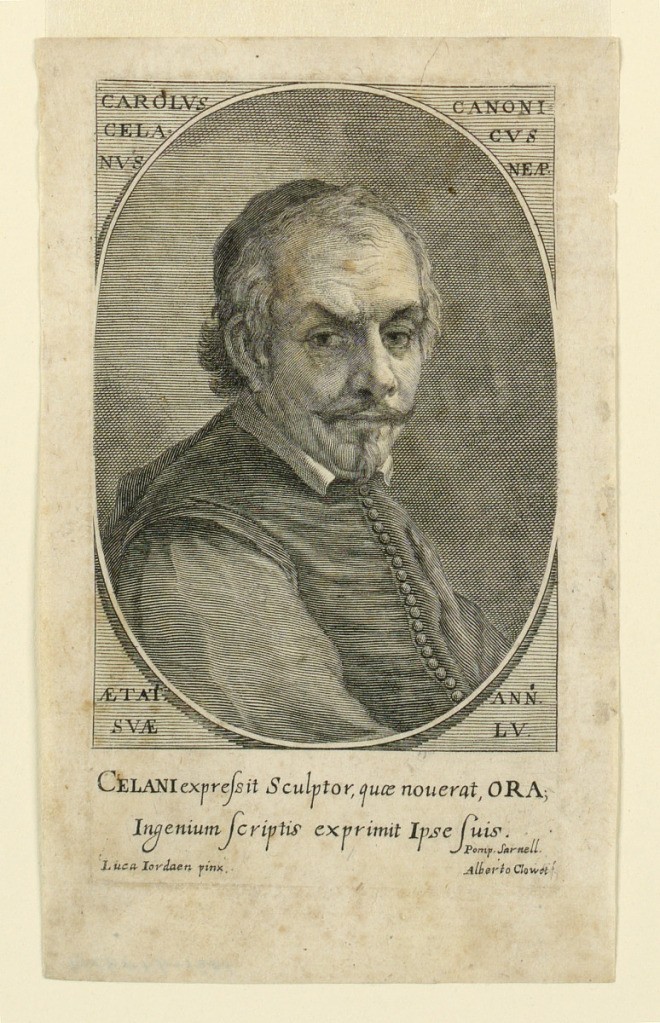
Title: Portrait of Carolus Celanus (Celani)
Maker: Albertus Clouwet, Dutch, active in Italy, 1636 - 1679
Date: ca. 1675
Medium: Engraving on paper
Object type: Print
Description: Half-length portrait of an elderly man seated. The sitter in three-quarter view to right.